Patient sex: M
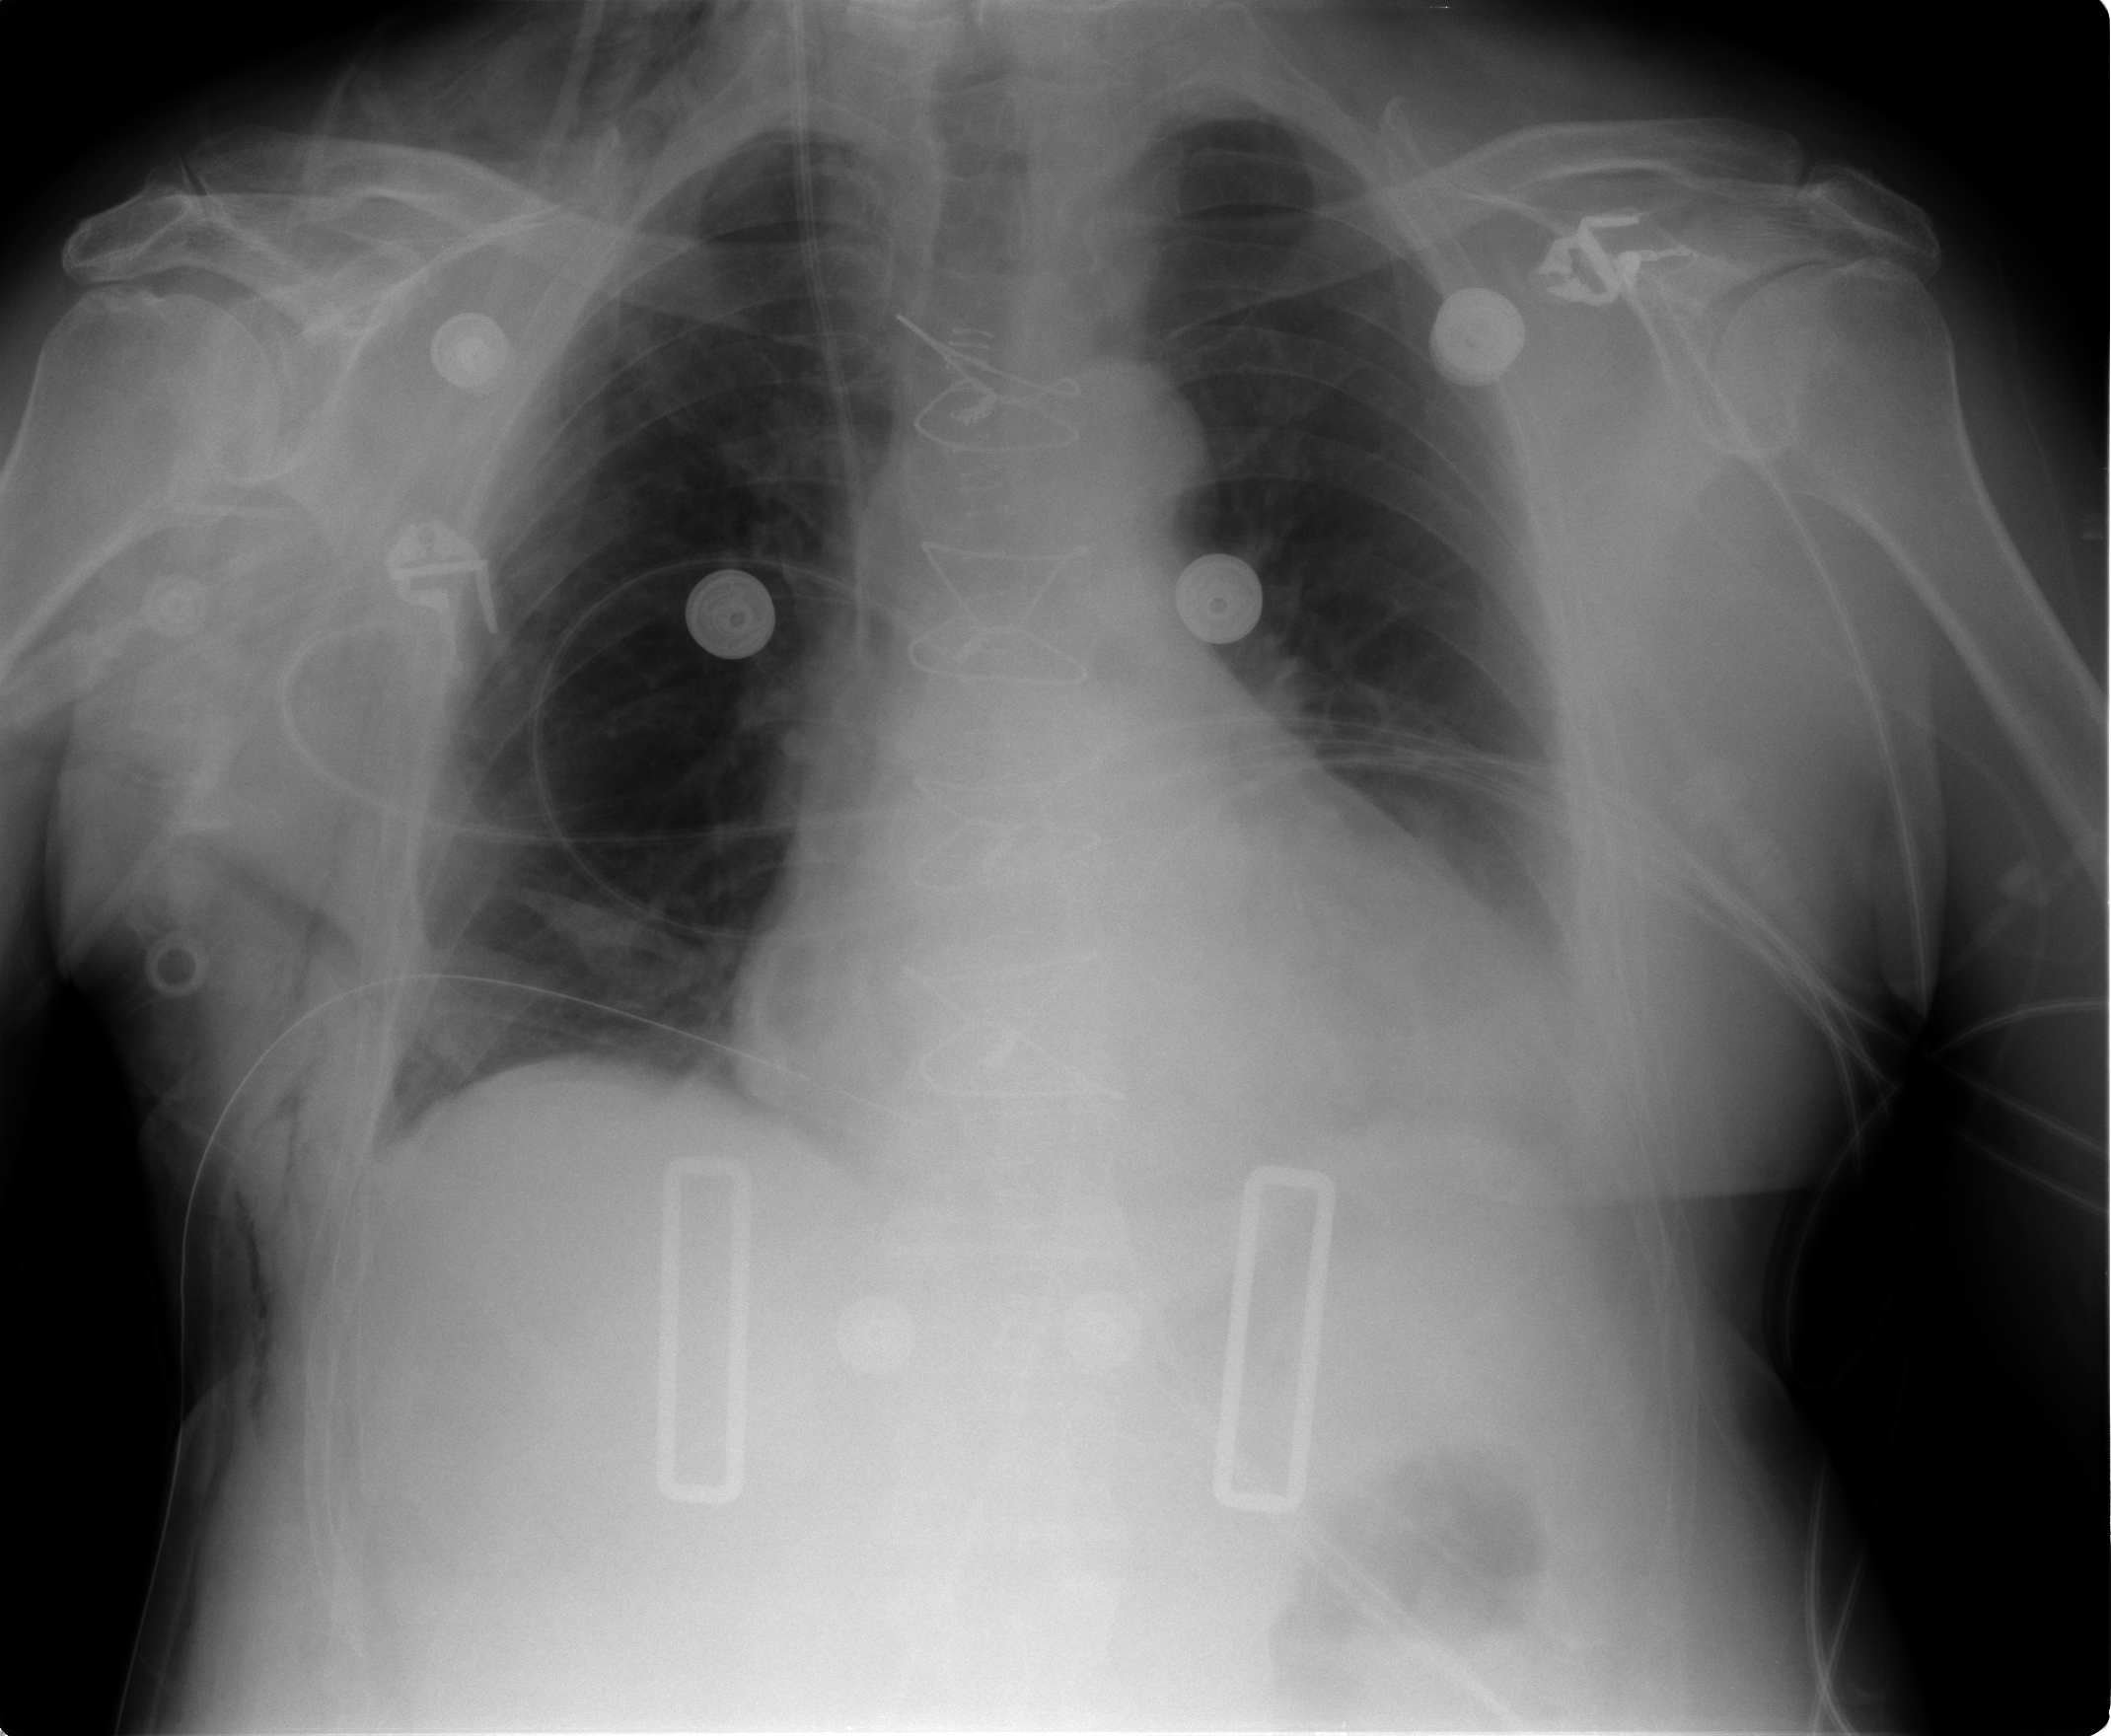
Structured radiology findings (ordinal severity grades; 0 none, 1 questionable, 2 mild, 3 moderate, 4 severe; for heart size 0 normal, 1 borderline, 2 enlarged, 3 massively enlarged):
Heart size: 1
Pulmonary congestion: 0
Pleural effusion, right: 2
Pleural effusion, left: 2
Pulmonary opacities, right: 0
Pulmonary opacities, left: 0
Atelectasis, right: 0
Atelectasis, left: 2